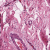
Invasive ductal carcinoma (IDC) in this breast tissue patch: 0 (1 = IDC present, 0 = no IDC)